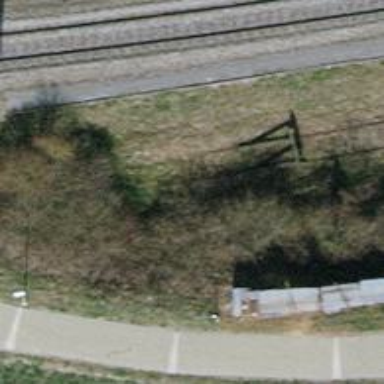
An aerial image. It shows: Railway buffer stop.